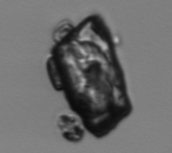
Label: Delphineis